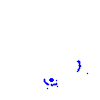
Particle: proton